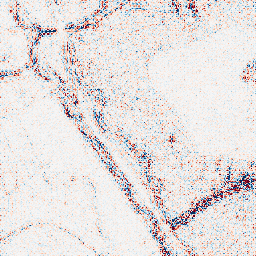
Category: wavelet
Decomposition family: wavelet_reverse_biorthogonal
Decomposition parameters: wavelet: rbio2.4
level: 2
Upsampling method: regularized
Upsampling parameters: scale: 2
lambda_reg: 0.1
Upsampling scale: 2